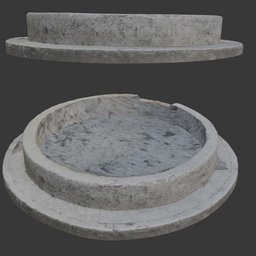
Label: appliances